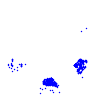
Particle: kaon